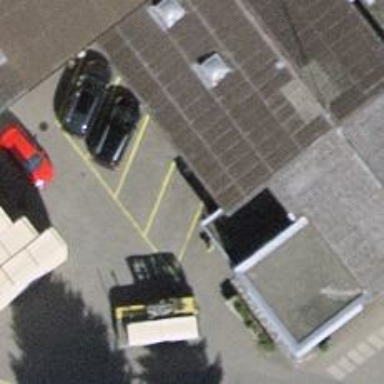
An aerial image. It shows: Charging station.